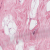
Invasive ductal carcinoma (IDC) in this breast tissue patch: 0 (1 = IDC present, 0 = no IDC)